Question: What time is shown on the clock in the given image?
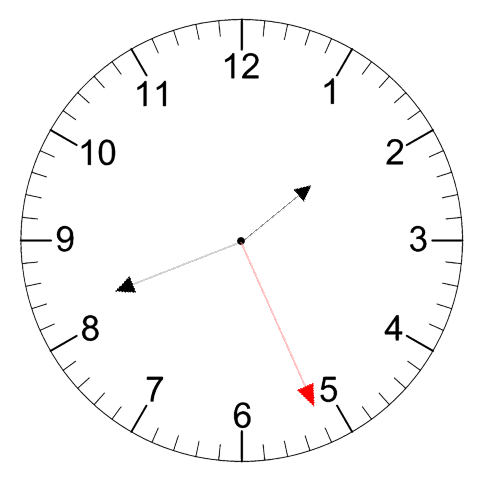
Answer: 01:41:26